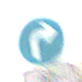
Verkehrszeichen: VorgeschriebeneFahrtrichtungRechts
Zusatzzeichen unten: EinspurigeFahrzeugeFrei5
Umgebung: Outdoor, Suburban
Tageszeit: MorningAfternoon
Wetter: Overcast
Licht: Natural
Jahreszeit: NotSpecified
Kontrast: LowContrast